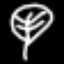
Label: leaf